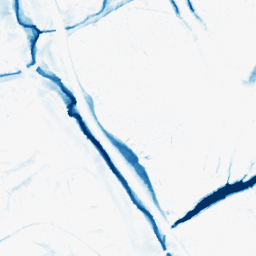
Category: morphological
Decomposition family: morphological
Decomposition parameters: operation: closing
size: 10
Upsampling method: bspline
Upsampling parameters: scale: 2
Upsampling scale: 2